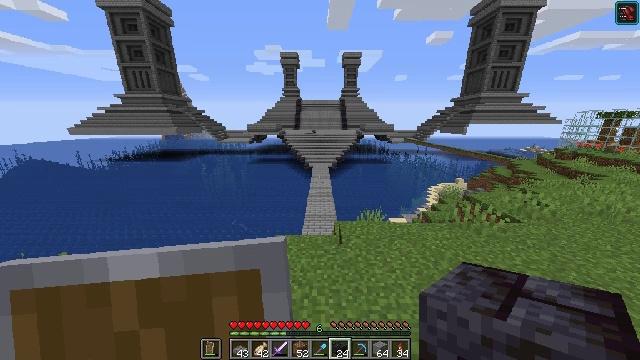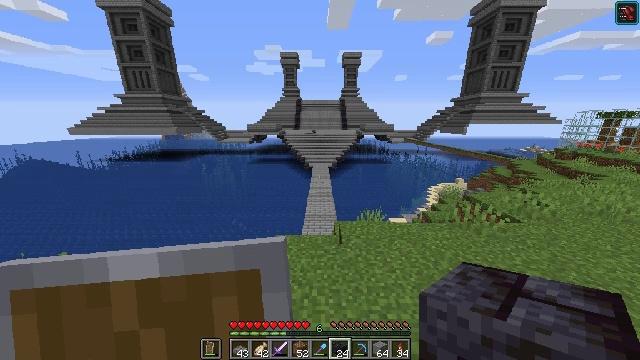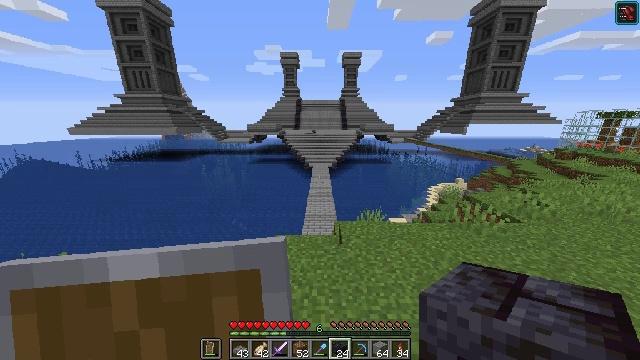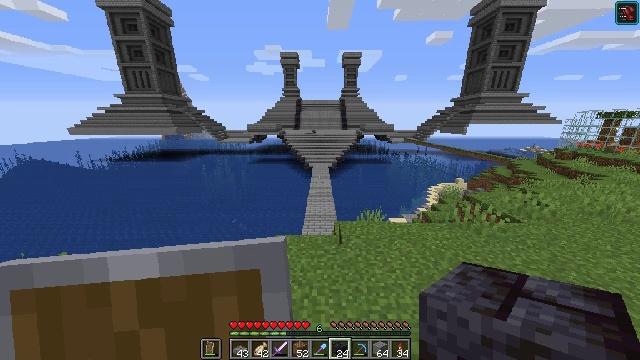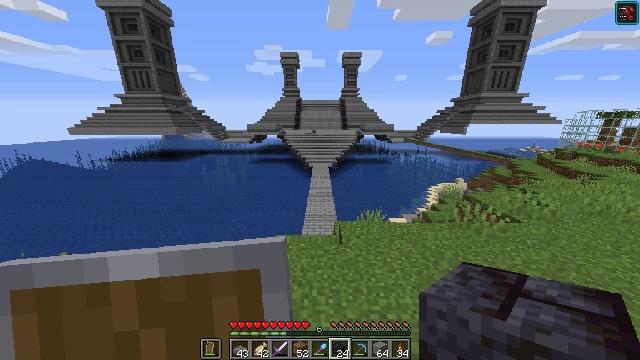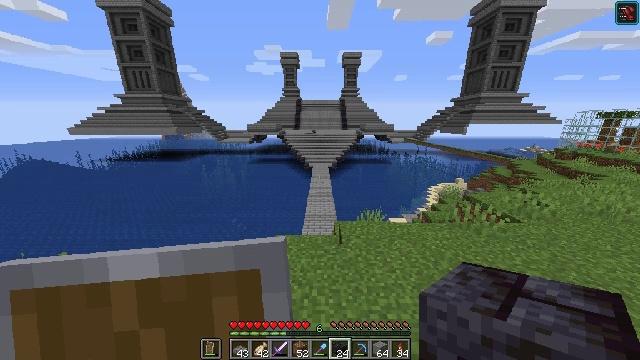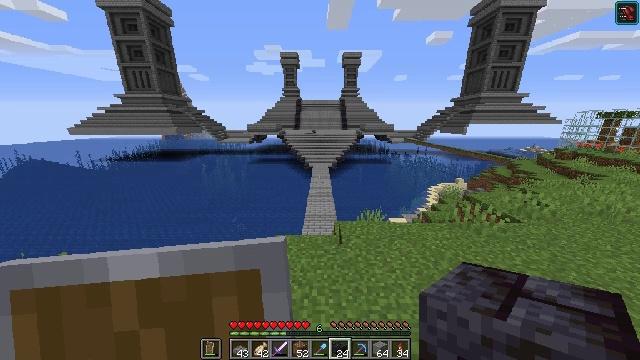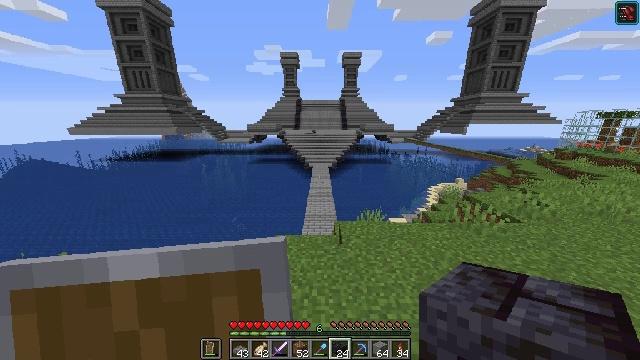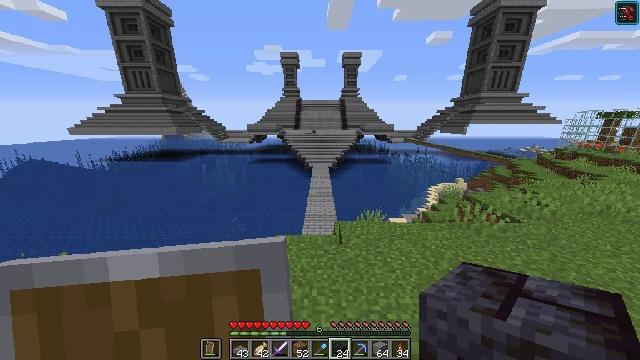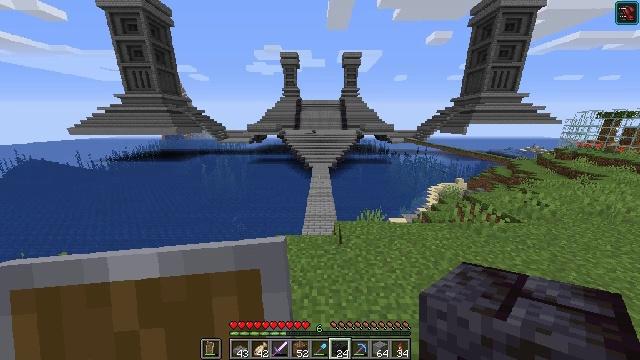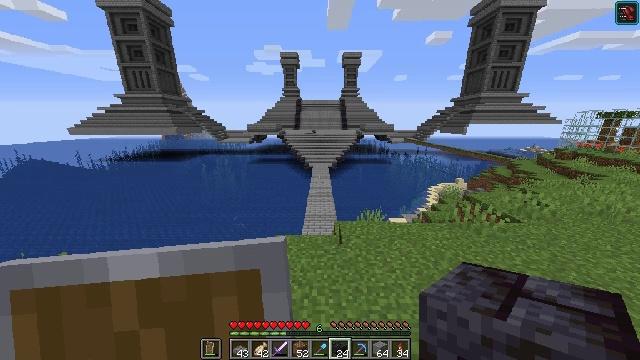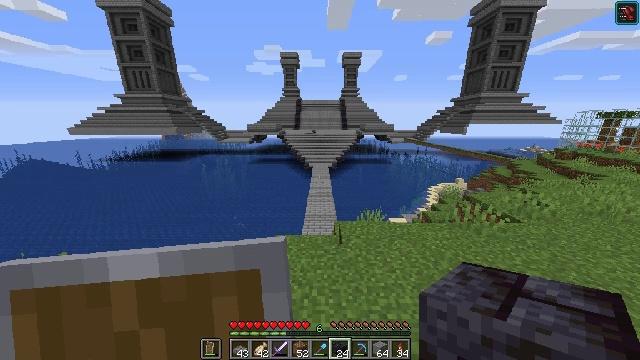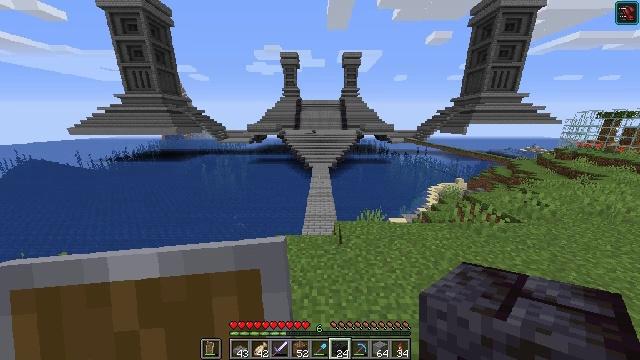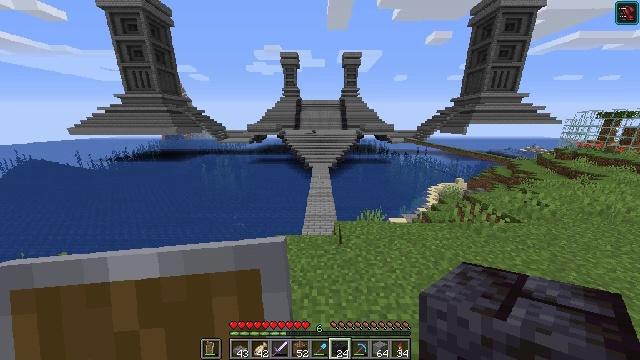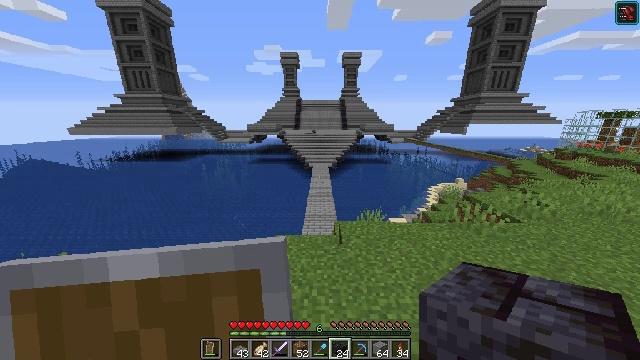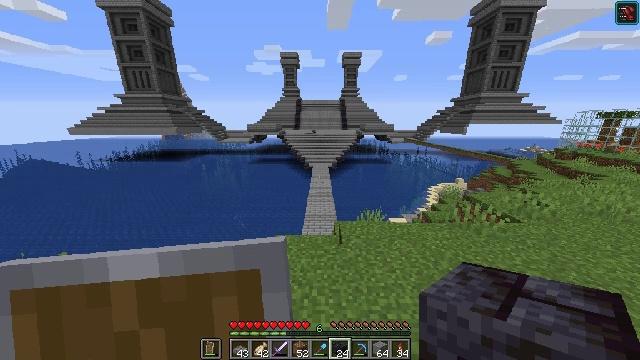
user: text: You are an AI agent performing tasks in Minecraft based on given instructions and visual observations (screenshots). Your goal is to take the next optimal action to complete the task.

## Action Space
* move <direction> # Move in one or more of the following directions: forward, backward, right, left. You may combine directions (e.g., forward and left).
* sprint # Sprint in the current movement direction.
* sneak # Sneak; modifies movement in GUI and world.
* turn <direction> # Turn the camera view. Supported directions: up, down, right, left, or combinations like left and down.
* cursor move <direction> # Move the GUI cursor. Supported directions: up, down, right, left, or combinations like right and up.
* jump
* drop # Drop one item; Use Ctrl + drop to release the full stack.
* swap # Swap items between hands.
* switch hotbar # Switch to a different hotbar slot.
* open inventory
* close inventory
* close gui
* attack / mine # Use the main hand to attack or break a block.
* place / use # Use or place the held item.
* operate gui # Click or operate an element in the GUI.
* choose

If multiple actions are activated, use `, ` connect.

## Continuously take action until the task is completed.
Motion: motion action
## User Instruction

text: Use stones to craft a stone slab at the crafting table.
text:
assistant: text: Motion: no_op
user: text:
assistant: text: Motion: no_op
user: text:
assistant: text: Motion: no_op
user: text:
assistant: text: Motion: no_op
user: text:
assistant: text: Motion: no_op
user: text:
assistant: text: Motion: no_op
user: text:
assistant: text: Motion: no_op
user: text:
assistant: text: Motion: no_op
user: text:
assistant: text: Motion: no_op
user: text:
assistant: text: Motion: no_op
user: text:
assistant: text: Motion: no_op
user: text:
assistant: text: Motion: no_op
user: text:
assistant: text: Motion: no_op
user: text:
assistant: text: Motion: no_op
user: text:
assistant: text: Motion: no_op
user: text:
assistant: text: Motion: no_op
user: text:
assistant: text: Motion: no_op
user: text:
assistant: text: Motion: no_op
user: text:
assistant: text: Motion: no_op
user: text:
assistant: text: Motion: no_op
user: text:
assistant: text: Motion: no_op
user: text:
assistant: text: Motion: no_op
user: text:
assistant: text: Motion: no_op
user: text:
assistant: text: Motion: no_op
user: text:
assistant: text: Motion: no_op
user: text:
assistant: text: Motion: no_op
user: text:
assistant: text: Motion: no_op
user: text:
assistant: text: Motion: turn up
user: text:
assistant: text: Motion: turn up
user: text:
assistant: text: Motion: turn up